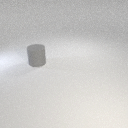
large gray rubber cylinder